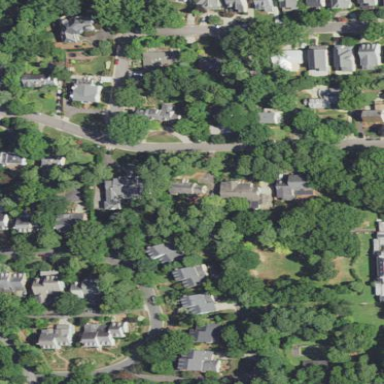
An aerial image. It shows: Residential area within neighborhood.